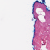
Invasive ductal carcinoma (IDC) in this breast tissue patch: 0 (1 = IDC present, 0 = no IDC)